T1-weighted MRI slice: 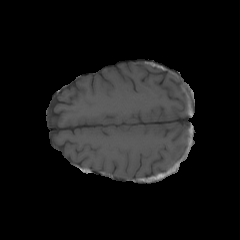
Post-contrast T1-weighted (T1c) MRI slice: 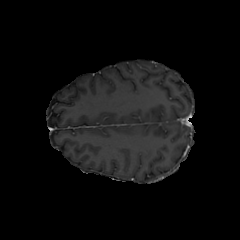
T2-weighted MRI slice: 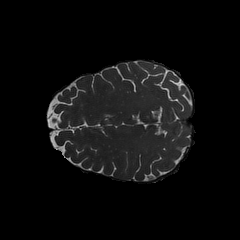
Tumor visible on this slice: no